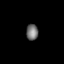
Tissue: skin
Cell type: Epithelial cells
Senescence score: 0.6778
Nuclear area (px): 188
Mean DAPI intensity: 113.612